Field crop: tomato
Growth stage: 1
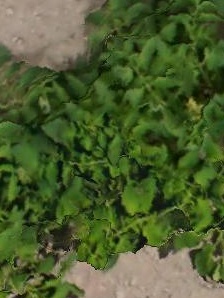
Species: tomato